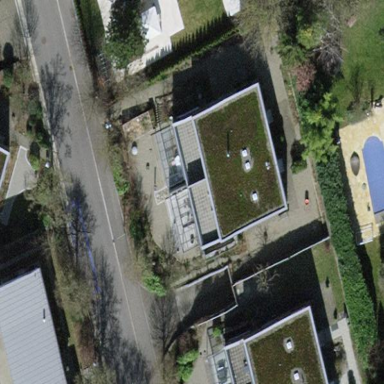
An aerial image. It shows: Flat-roofed building.